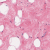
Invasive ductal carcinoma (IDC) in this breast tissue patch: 0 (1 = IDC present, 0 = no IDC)